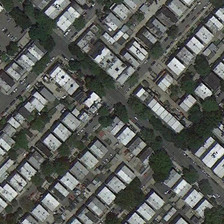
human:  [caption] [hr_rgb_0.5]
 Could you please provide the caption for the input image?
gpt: many buildings and green trees are in a dense residential area .

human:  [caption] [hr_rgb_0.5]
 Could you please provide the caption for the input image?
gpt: many buildings and green trees are in a dense residential area .

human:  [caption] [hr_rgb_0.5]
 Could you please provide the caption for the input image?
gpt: many buildings and green trees are in a dense residential area .

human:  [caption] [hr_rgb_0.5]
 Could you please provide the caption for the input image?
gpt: many buildings and green trees are in a dense residential area .

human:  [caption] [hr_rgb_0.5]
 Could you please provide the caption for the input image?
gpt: many buildings and green trees are in a dense residential area .